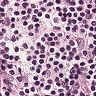
Metastatic tissue present: no